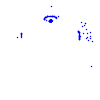
Particle: proton